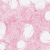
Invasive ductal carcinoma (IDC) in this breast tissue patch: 0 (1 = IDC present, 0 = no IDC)